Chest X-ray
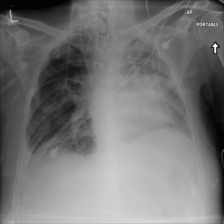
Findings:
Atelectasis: negative
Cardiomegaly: negative
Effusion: negative
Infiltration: negative
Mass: negative
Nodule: negative
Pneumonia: negative
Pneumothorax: negative
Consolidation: negative
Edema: negative
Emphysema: negative
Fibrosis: negative
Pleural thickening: negative
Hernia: negative